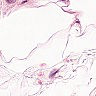
Metastatic tissue present: no